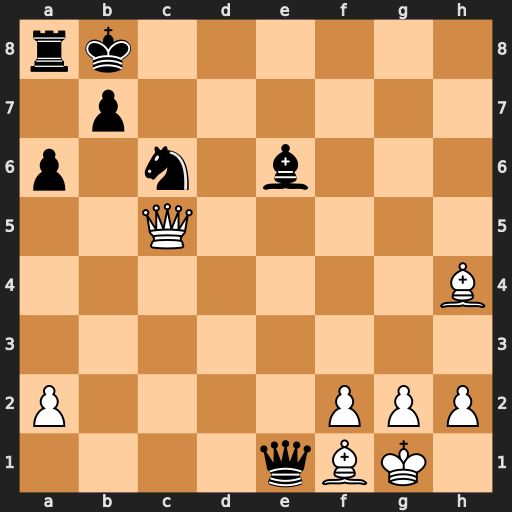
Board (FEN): rk6/1p6/p1n1b3/2Q5/7B/8/P4PPP/4qBK1
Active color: w
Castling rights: -
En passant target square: -
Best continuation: Bg3+ Kc8 Qd6 Qa5 Qxe6+